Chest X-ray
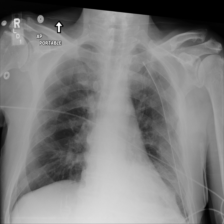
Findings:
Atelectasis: negative
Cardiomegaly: negative
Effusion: positive
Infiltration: negative
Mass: negative
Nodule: negative
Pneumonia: negative
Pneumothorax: negative
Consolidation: positive
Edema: negative
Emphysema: negative
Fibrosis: negative
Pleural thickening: negative
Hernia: negative